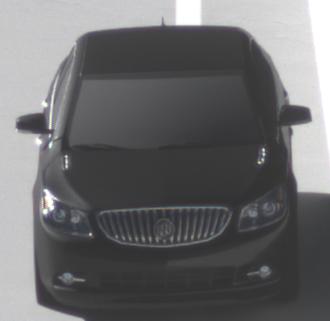
Make: Buick
Model: LaCrosse
Detailed model: Gen. 2
Model produced from: 2009
Model produced until: 2016
Doors: 4
Color: black
Road condition: dry road
Daytime: morning or afternoon
Contrast: high contrast